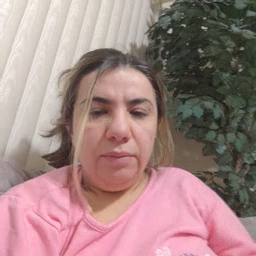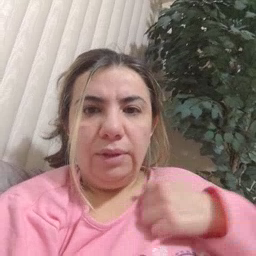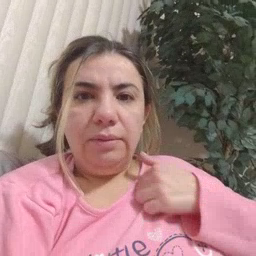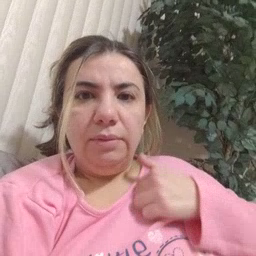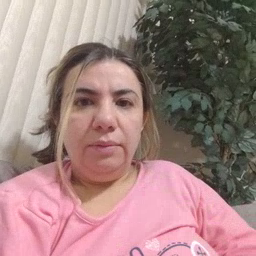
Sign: bath